Field crop: maize
Growth stage: 1
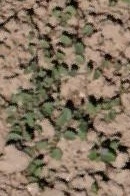
Species: convolvulus